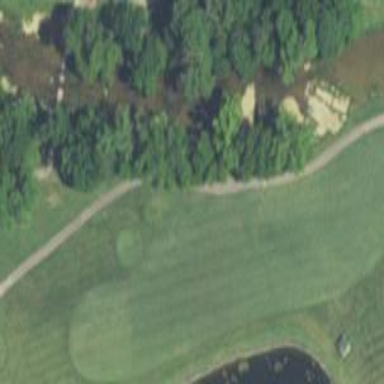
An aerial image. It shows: Scenic golf fairway.